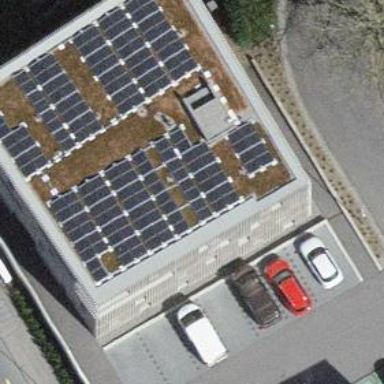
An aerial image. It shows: Solar power generator.